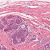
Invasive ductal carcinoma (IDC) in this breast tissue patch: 0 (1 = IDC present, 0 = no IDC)